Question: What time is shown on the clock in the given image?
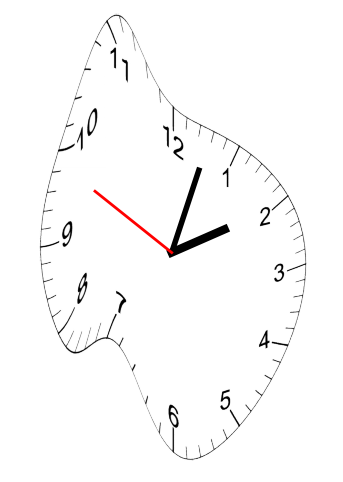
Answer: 02:02:49